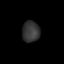
Tissue: lung
Cell type: T cells
Senescence score: 0.2131
Nuclear area (px): 364
Mean DAPI intensity: 52.481